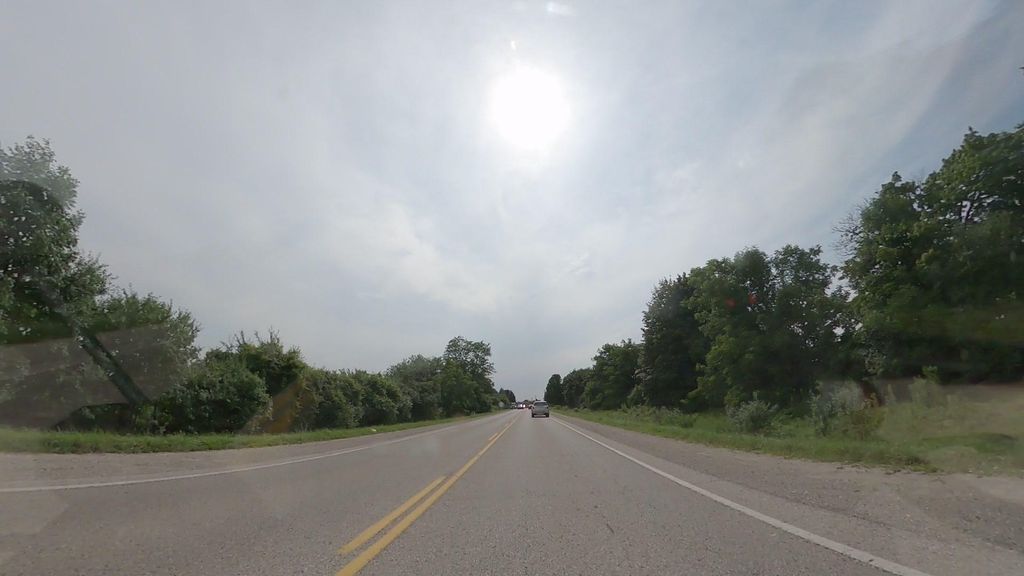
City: kitchener-waterloo